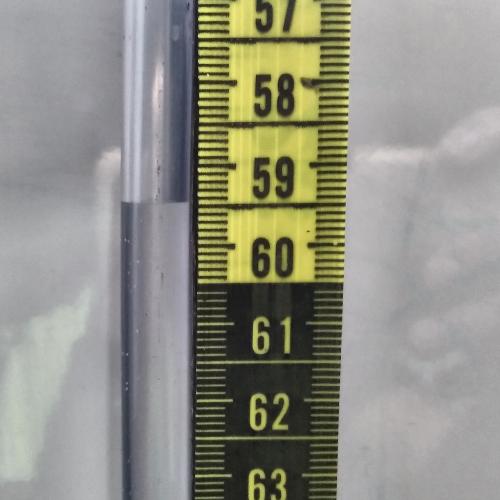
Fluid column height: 59.4 cm